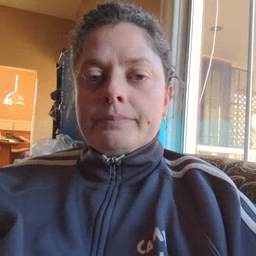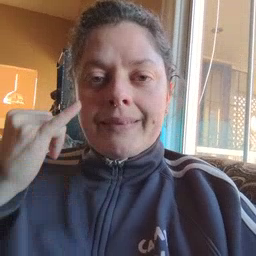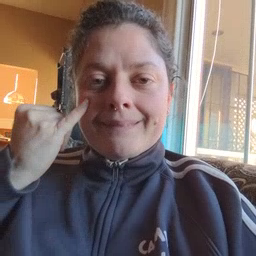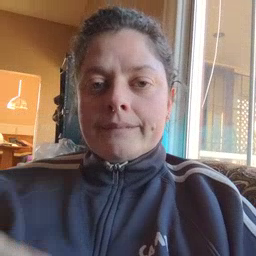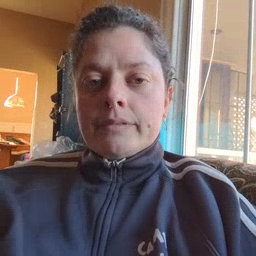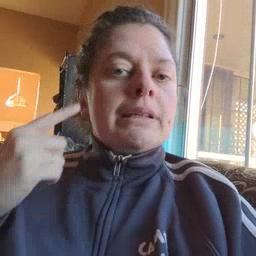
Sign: if